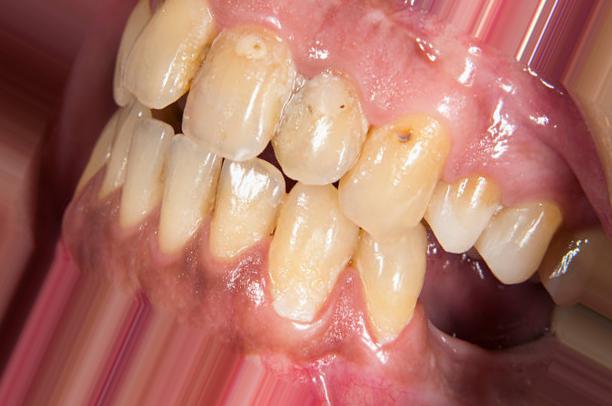
Condition: Caries